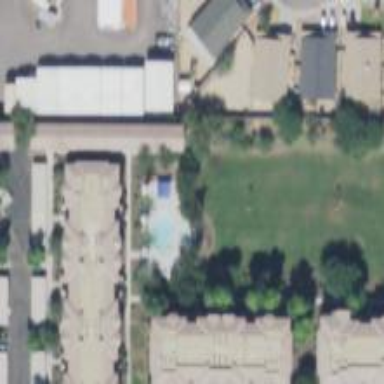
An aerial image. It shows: Swimming pool located in leisure land.